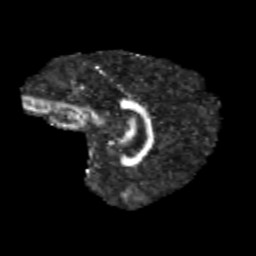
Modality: FA
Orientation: sagittal
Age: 11
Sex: male
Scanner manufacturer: siemens
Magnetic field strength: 3 T
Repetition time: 3.8 s
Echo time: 0.07 s